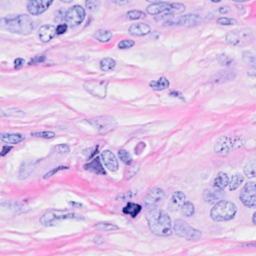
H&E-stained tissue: Breast